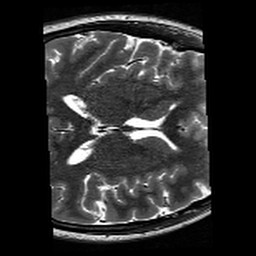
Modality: T2w
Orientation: axial
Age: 32
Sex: female
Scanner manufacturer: siemens
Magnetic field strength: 3 T
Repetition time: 13.15 s
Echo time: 0.082 s